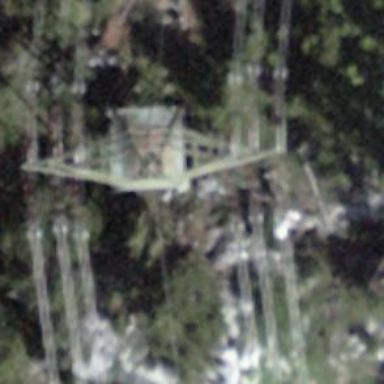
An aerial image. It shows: Power tower.